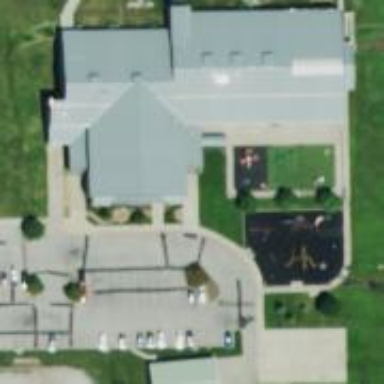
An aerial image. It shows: School.